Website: walmart
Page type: account-selection
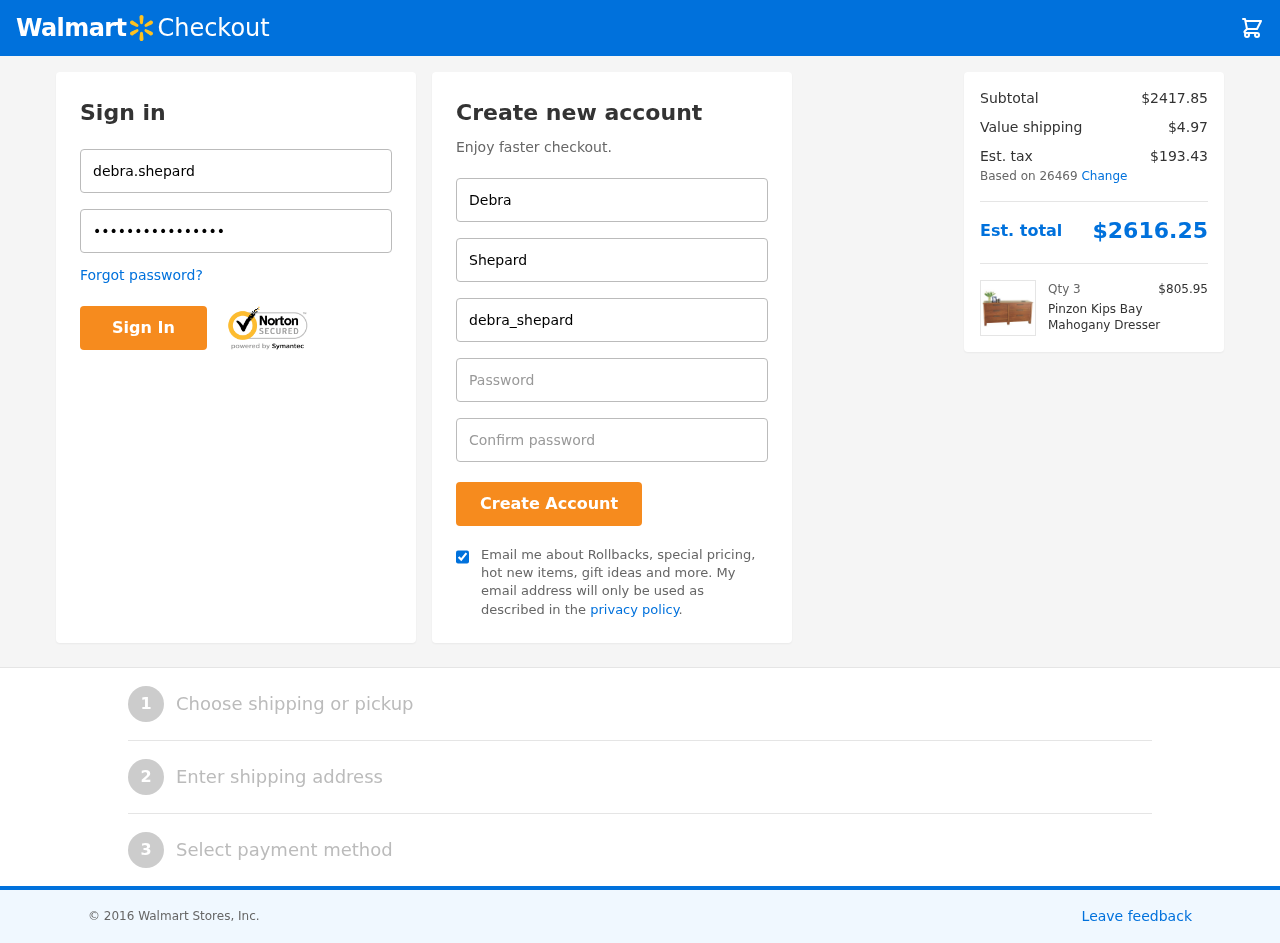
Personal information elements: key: PII_EMAIL
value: debra_shepard@hotmail.com
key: PII_FIRSTNAME
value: Debra
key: PII_LASTNAME
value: Shepard
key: PII_LOGIN_USERNAME
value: debra.shepard
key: PII_POSTCODE
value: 26469
Product elements: key: PRODUCT1_NAME
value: Pinzon Kips Bay Mahogany Dresser
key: PRODUCT1_PRICE
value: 805.95
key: PRODUCT1_QUANTITY
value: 3
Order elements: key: ORDER_SUBTOTAL
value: $2417.85
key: ORDER_SHIPPING_COST
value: $4.97
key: ORDER_TAX
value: $193.43
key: ORDER_TOTAL
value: $2616.25